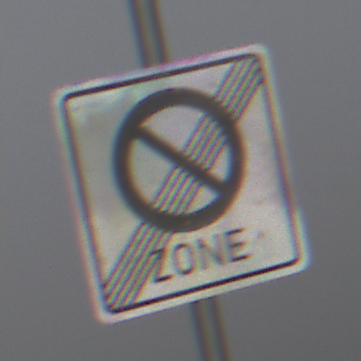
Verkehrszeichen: EndeEingeschraenktesHalteverbotZone
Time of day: MorningAfternoon
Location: Outdoor (Nature)
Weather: PartlyCloudy
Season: NotSpecified
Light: Natural